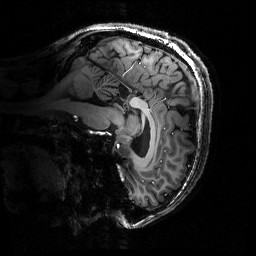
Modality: T1w
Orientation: sagittal
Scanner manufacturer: siemens
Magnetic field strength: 6.98 T
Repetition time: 2.2 s
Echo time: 0.00374 s